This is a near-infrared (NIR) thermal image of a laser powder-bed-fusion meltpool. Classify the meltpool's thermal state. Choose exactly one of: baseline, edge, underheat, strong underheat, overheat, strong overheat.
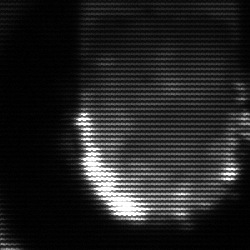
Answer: baseline